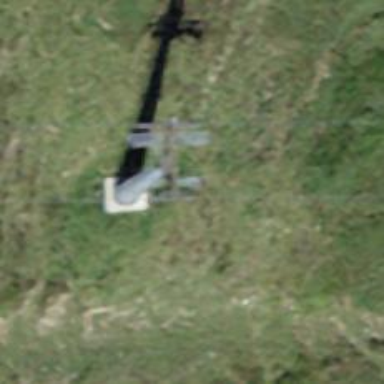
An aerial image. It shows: Pylon for aerialway.